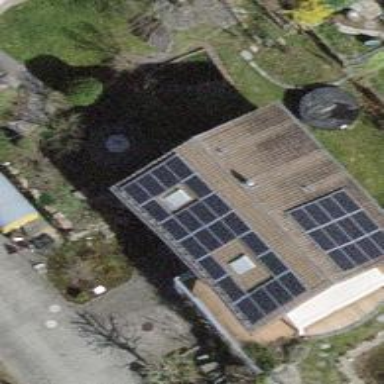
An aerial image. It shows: Solar photovoltaic panel generator.